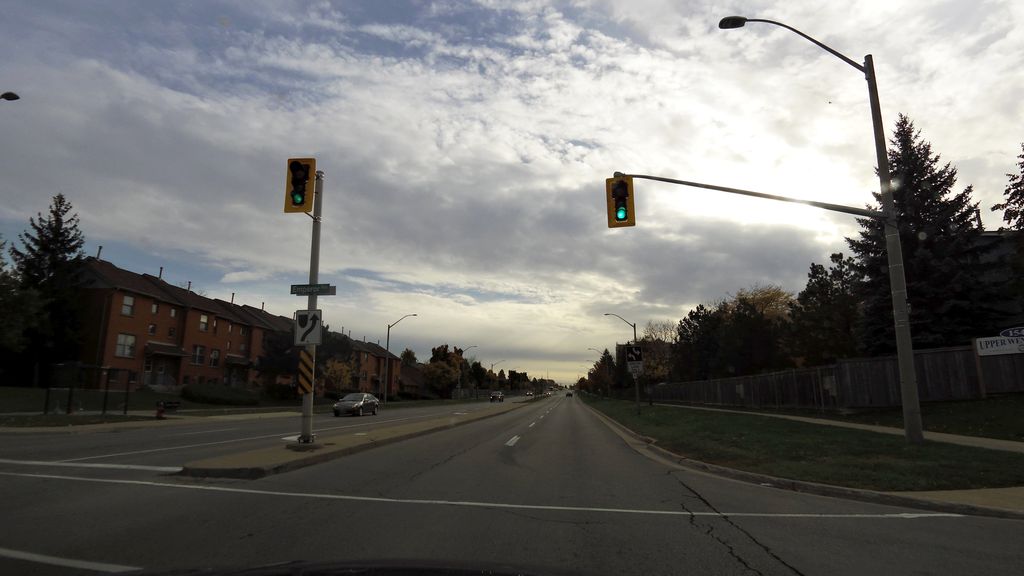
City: hamilton